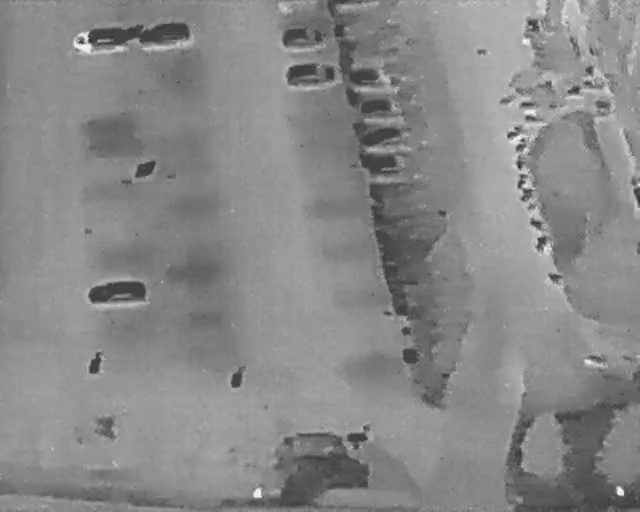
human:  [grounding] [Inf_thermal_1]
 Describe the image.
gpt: In the satellite image, there is  <ref>2 medium car </ref> <box>[[13, 2, 17, 13, 2], [23, 2, 27, 12, 2]]</box> located at top left,  <ref>5 medium car </ref> <box>[[45, 3, 49, 11, 2], [46, 9, 50, 20, 2], [56, 10, 59, 19, 2], [58, 16, 61, 25, 2], [58, 22, 61, 31, 2]]</box> located at top,  <ref>1 medium car </ref> <box>[[16, 51, 20, 62, 2]]</box> located at left,  <ref>1 medium car </ref> <box>[[59, 27, 62, 37, 2]]</box> located at center,  <ref>1 medium car </ref> <box>[[46, 80, 52, 95, 2]]</box> located at bottom.